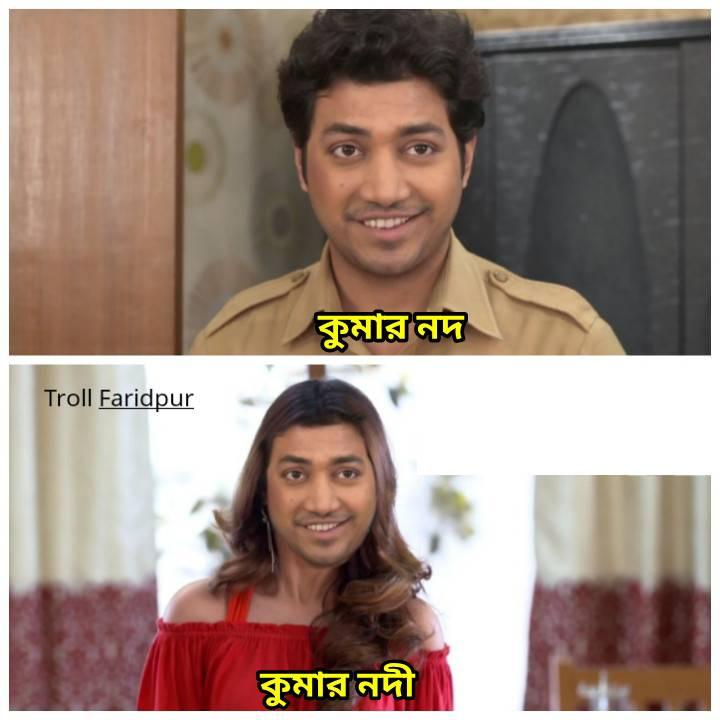
Text: কুমার ন। কুমার নদী
Label: Hate
Hate category: Personal Offence
Targeted group: Individual